Aerial crown-view tile of a tropical tree (Barro Colorado Island, Panama), acquired 20250512:
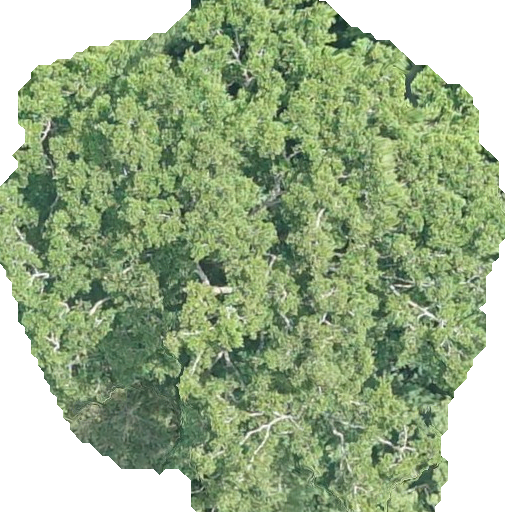
Species: Brosimum alicastrum
GBIF accepted scientific name: Brosimum alicastrum
Crown area: 308.992 m²